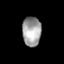
Tissue: lung
Cell type: Epithelial cells
Senescence score: 0.1837
Nuclear area (px): 539
Mean DAPI intensity: 162.56